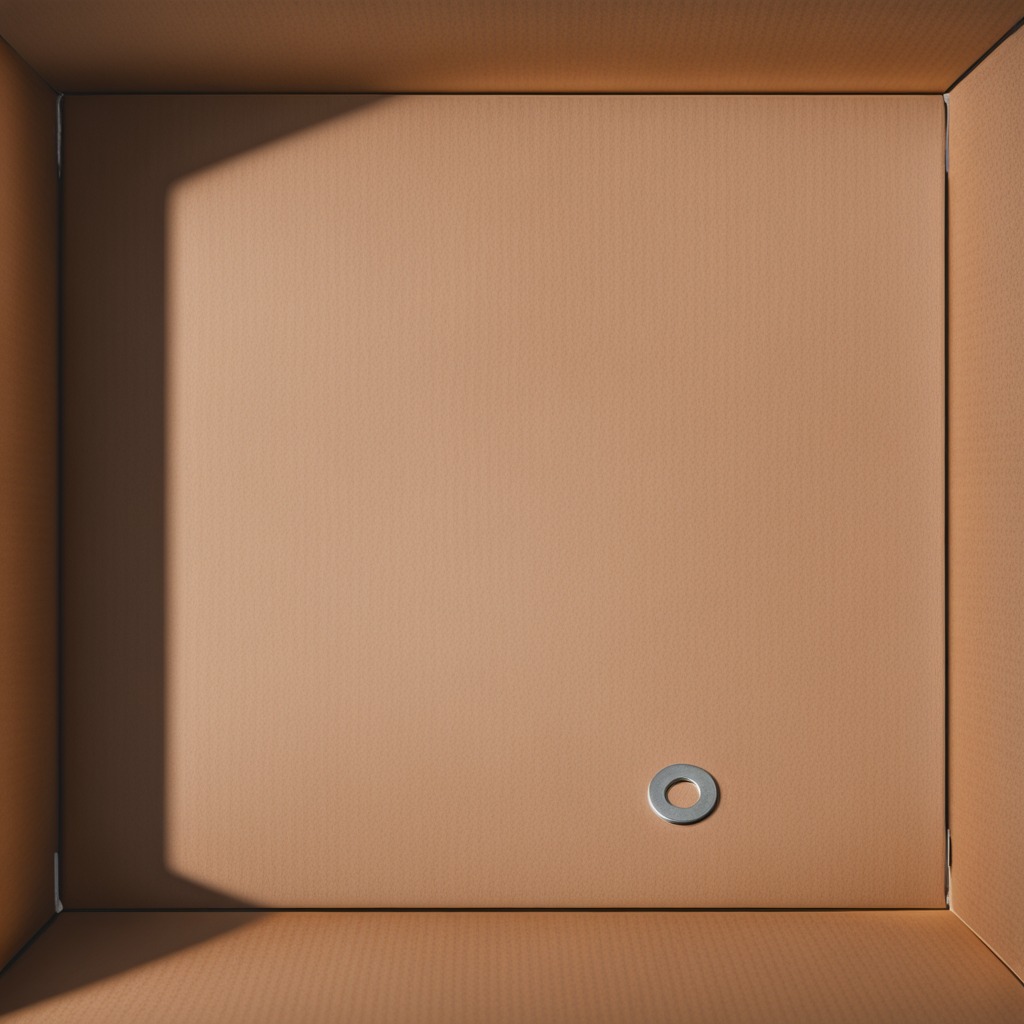
A flat metal washer is lying on the cardboard box surface in an outdoor workshop during daytime bright natural light soft shadows slightly creased but